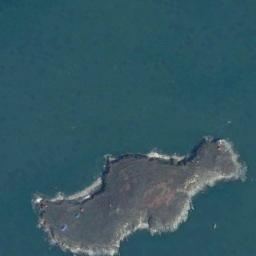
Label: island